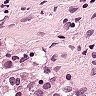
Metastatic tissue present: yes